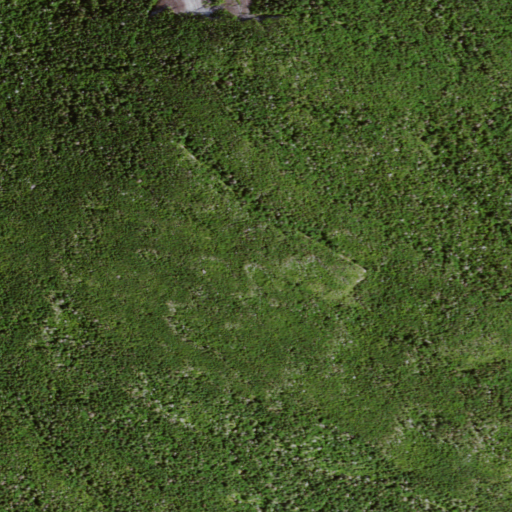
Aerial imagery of mountain in New York named MacIntyre Mountains containing only evergreen forest